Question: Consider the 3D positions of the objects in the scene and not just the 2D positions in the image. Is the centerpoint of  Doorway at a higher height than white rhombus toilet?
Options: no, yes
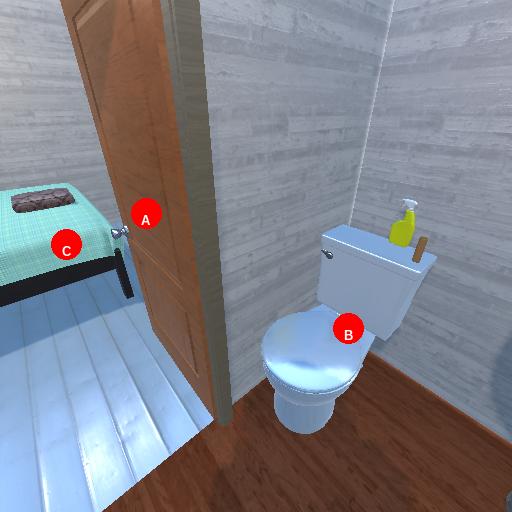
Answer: no